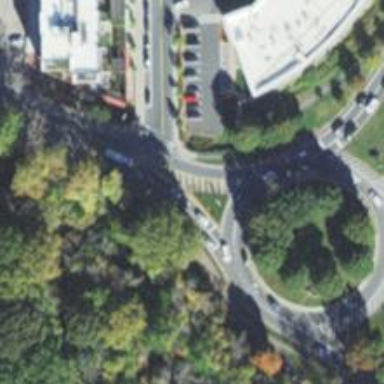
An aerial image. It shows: Roundabout on trunk highway.